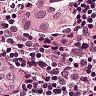
Metastatic tissue present: yes